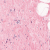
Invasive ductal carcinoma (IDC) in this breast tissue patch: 0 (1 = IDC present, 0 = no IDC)